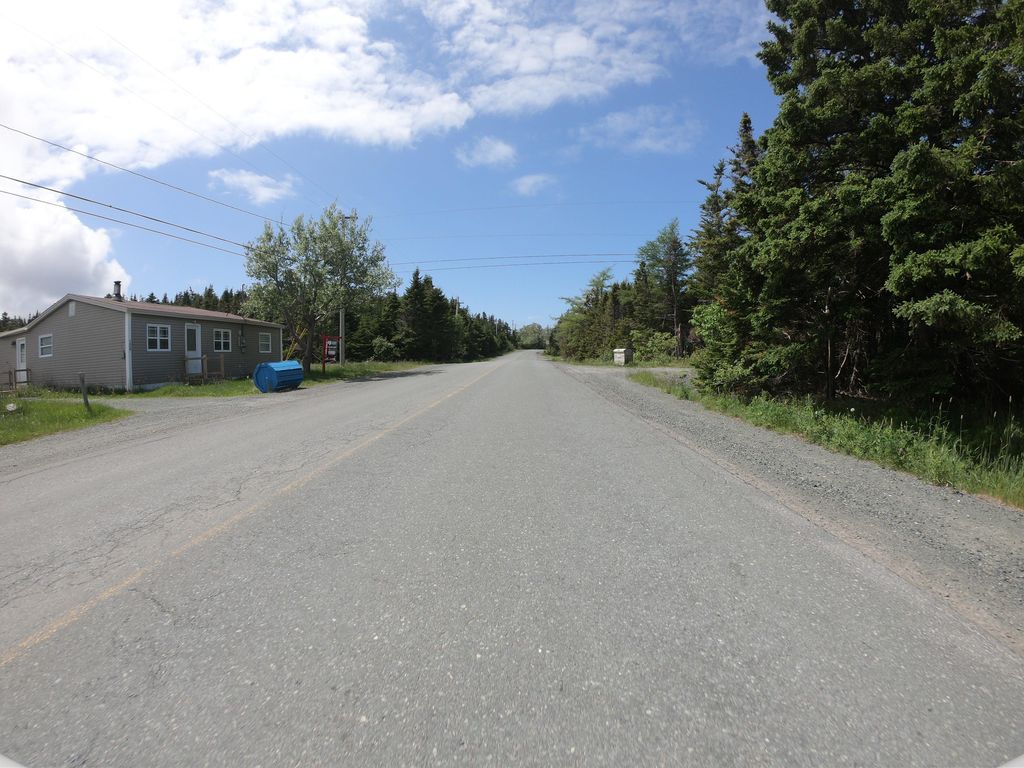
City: st_johns